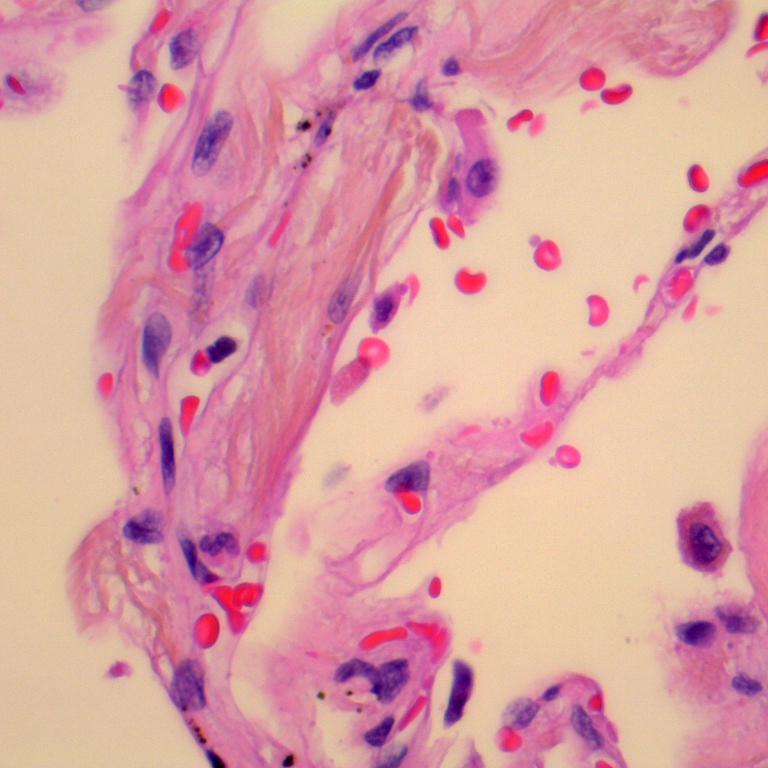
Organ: lung
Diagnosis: benign